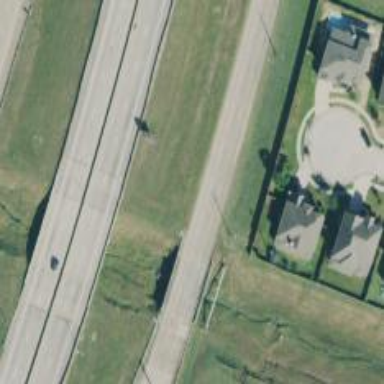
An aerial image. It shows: Secondary road with frontage road.